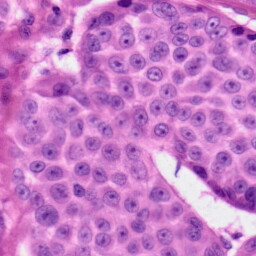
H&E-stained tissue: Skin